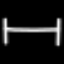
Label: bed